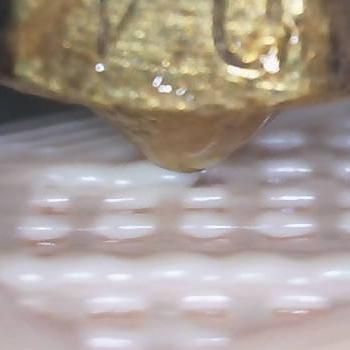
Flow rate: 212%